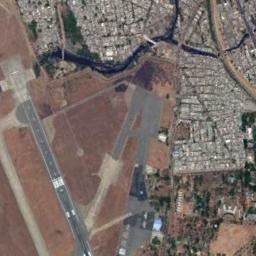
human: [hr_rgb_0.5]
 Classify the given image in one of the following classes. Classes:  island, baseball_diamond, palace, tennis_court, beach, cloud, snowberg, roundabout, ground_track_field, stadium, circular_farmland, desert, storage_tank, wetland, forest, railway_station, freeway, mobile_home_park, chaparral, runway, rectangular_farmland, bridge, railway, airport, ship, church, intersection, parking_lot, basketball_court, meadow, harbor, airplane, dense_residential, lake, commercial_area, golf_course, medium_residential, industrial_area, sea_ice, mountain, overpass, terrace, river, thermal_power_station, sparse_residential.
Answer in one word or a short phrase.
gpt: runway